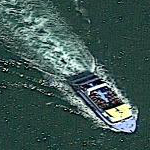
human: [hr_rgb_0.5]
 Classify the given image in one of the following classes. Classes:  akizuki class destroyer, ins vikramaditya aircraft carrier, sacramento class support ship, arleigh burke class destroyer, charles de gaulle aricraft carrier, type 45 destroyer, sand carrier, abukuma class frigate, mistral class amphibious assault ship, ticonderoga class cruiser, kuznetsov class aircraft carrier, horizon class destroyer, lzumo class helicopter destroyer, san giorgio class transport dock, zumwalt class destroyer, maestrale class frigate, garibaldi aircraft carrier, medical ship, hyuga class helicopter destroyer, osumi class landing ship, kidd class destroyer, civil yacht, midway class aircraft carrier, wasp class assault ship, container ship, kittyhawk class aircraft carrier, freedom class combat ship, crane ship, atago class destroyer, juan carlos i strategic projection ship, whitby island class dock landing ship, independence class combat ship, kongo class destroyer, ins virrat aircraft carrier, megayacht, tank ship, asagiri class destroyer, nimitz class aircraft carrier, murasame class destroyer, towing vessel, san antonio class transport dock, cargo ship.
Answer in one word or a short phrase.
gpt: Civil yacht